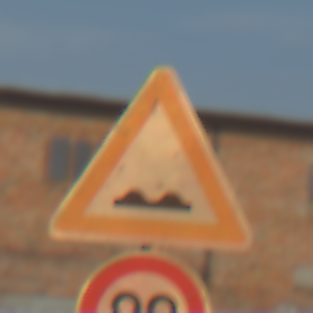
Verkehrszeichen: UnebeneFahrbahn
Zusatzzeichen unten: Geschwindigkeit80
Umgebung: Outdoor, Suburban
Tageszeit: MorningAfternoon
Wetter: PartlyCloudy
Licht: Natural
Jahreszeit: NotSpecified
Kontrast: HighContrast